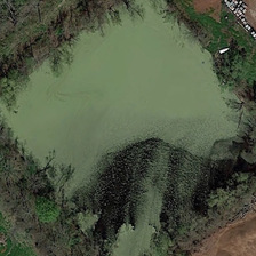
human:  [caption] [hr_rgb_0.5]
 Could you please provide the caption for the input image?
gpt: Some green trees are in the REDOR of a square lake.

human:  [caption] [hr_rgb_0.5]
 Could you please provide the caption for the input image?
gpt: Some green trees are around the square pond.

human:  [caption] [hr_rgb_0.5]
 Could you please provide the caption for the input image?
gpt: Some green trees surround a square pond.

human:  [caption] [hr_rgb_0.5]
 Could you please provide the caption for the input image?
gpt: Some green trees are around a square pond.

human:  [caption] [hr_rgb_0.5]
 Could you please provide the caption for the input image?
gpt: Some green trees are in the REDOR of a square lake.